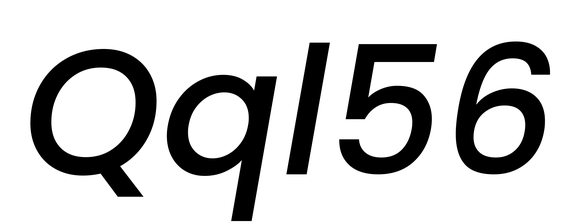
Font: Poppins-MediumItalic